Question: So I have a ListView. The items have their own drawable.
The divider is also its own drawable.
Now, when I have a ListView, as seen in the screenshot below, the empty area without enough elements to fill, it's just white.

I've tried setting the cache color hint, but this doesn't solve it (Honestly can't think of anything else that may be wrong with it).
Any help is appreciated.
Adding some code...
My ListView creation and properties:
'''
final ListView v = new ListView(this.getActivity());
fl.setBackgroundColor(Color.TRANSPARENT);
v.setBackgroundDrawable(this.getActivity().getResources().getDrawable(R.drawable.item_selector_bad));
v.setDivider(new ColorDrawable(Color.parseColor("#<PHONE>")));
v.setDivider(this.getActivity().getResources().getDrawable(R.drawable.item_square));
v.setCacheColorHint(Color.TRANSPARENT);
v.setSelector(this.getActivity().getResources().getDrawable(R.drawable.item_selector_bad));
v.setDividerHeight(20);
'''
As for xml files, the general layout is such
A item in the list has:
'''
<?xml version="1.0" encoding="utf-8"?>
<layer-list xmlns:android="http://schemas.android.com/apk/res/android" >
<item android:drawable="@drawable/item_square">
</item>
<item android:drawable="@drawable/item_green">
</item>
</layer-list>
'''
The item_square is just:
'''
<?xml version="1.0" encoding="utf-8"?>
<bitmap xmlns:android="http://schemas.android.com/apk/res/android"
android:src="@drawable/light_grid"
android:tileMode="repeat" >
</bitmap>
'''
The item_green:
'''
<?xml version="1.0" encoding="utf-8"?>
<shape xmlns:android="http://schemas.android.com/apk/res/android"
android:shape="rectangle" >
<solid android:color="@color/light_green" />
<corners
android:bottomLeftRadius="25dp"
android:bottomRightRadius="25dp"
android:topLeftRadius="25dp"
android:topRightRadius="25dp" />
</shape>
'''
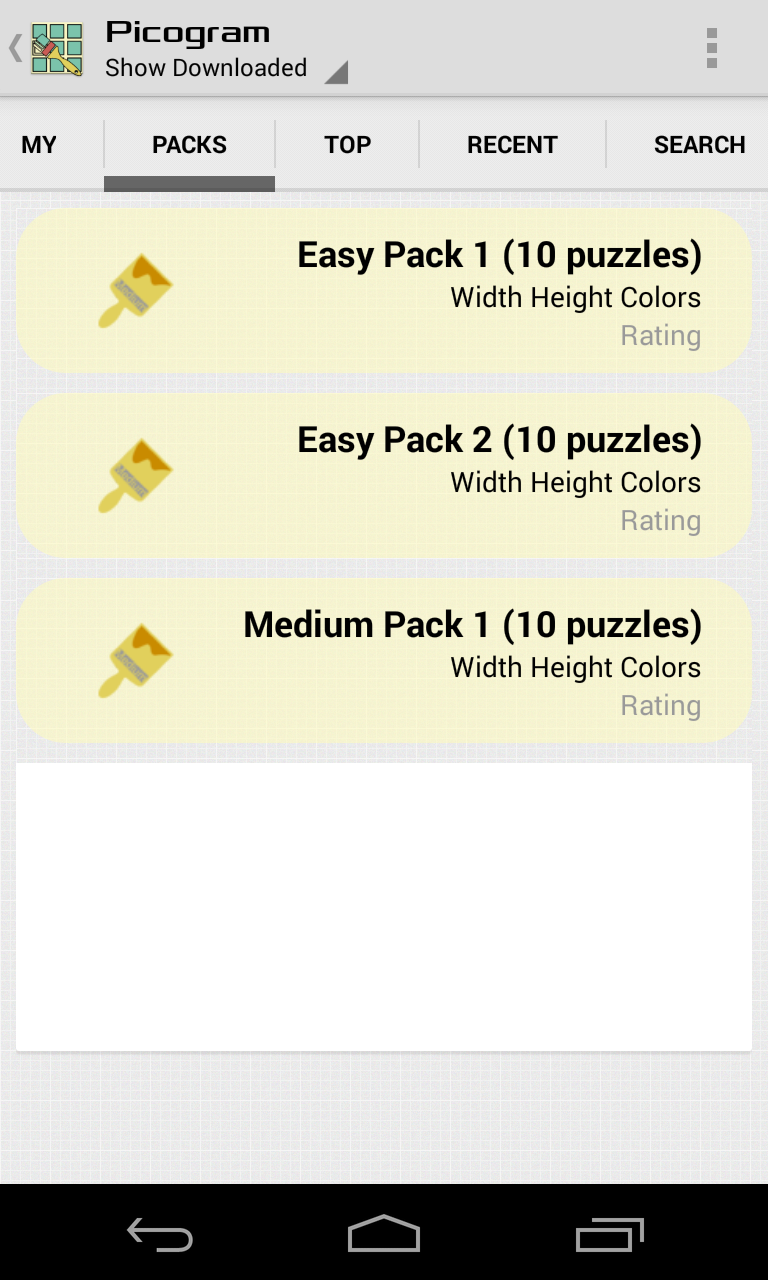
Answer: So, I thought of this solution, however, I read that it has a performance hit. I imagine it's not that bad, and if it is, I'll be sure to re-post and add a bounty. However, you basically just make the ListView use wrap content for the height.
<URL>
Their are many more questions similar to this.